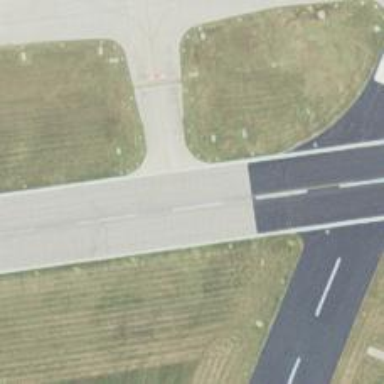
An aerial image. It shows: Image of taxiway at airport.